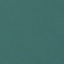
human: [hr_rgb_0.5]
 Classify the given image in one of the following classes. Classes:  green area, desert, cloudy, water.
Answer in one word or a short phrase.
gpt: water